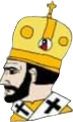
Label: 4_Yes_Chad